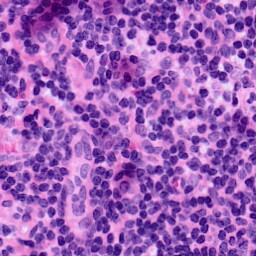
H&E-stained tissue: LymphNode